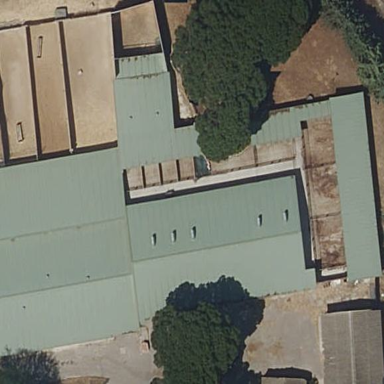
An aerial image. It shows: Public building.